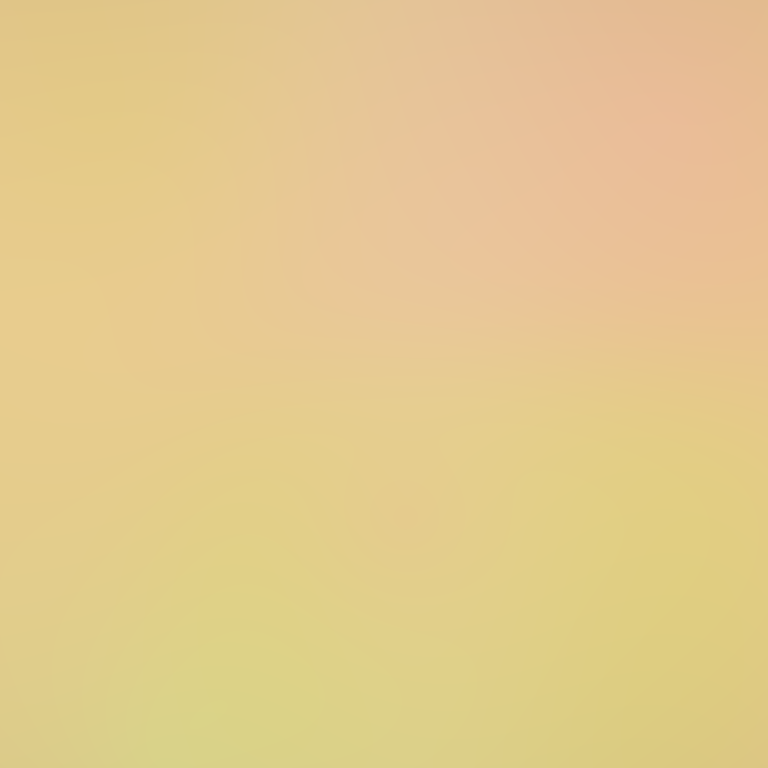
Abstract light effect, smooth gradient from soft yellow to warm peach, calm atmosphere, diffuse light, no room, no furniture, no objects.